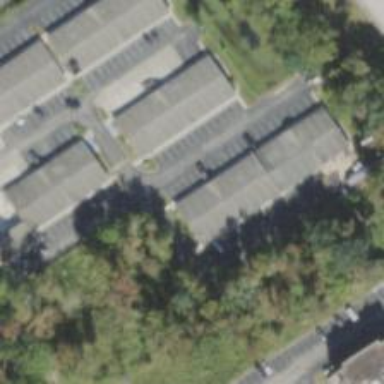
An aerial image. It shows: Motel building.